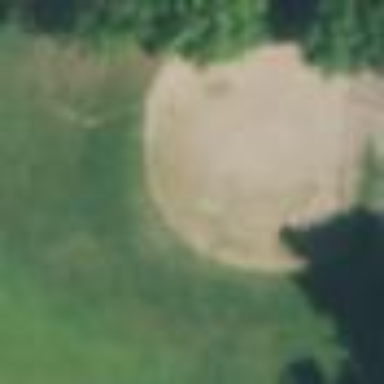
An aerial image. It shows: Baseball pitch for leisure land.